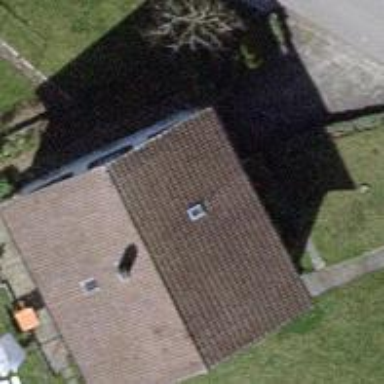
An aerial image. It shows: Gabled building.